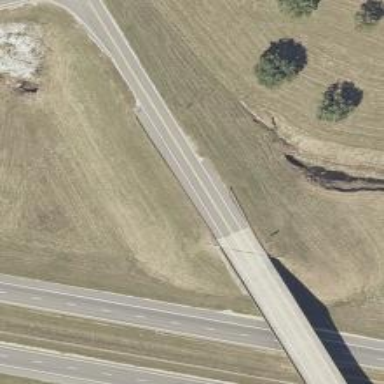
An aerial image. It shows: Tertiary road passing over bridge.